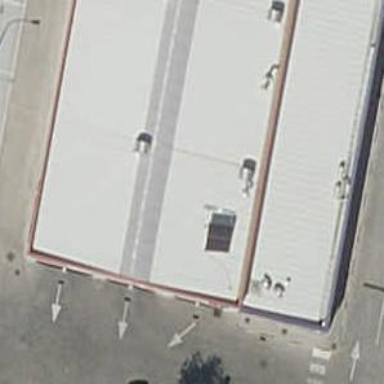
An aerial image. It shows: Building for vehicle inspection.